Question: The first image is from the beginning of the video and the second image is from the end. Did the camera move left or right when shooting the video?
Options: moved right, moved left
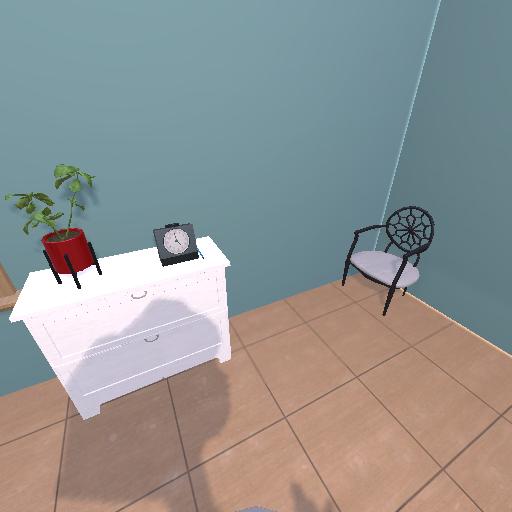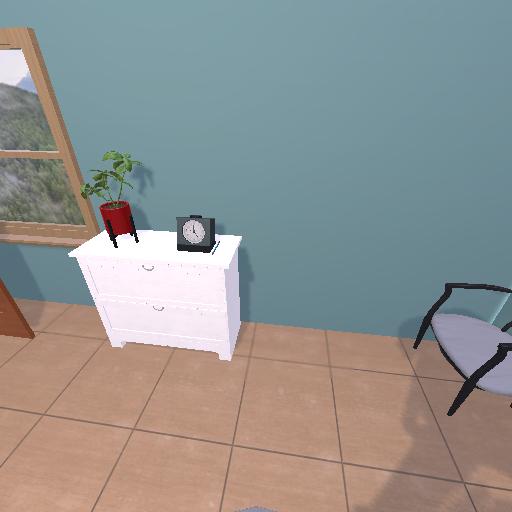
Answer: moved right